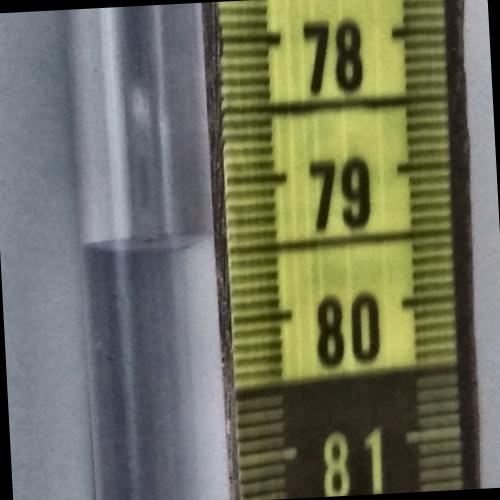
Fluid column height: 79.4 cm